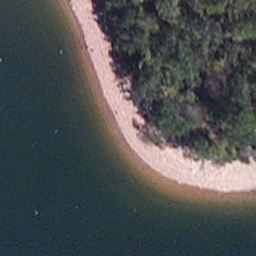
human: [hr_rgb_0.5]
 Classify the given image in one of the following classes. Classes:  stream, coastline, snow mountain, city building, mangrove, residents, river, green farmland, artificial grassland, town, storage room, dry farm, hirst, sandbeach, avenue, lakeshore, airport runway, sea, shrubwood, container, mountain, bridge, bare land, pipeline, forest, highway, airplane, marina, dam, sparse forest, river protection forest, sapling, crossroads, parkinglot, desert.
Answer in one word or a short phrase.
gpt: lakeshore